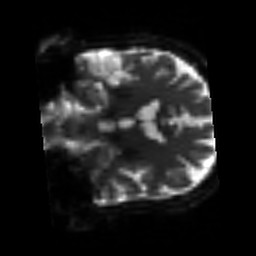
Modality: sbref
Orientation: coronal
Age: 63
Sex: male
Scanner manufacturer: siemens
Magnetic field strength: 3 T
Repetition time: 3.2 s
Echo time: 0.081 s